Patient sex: F
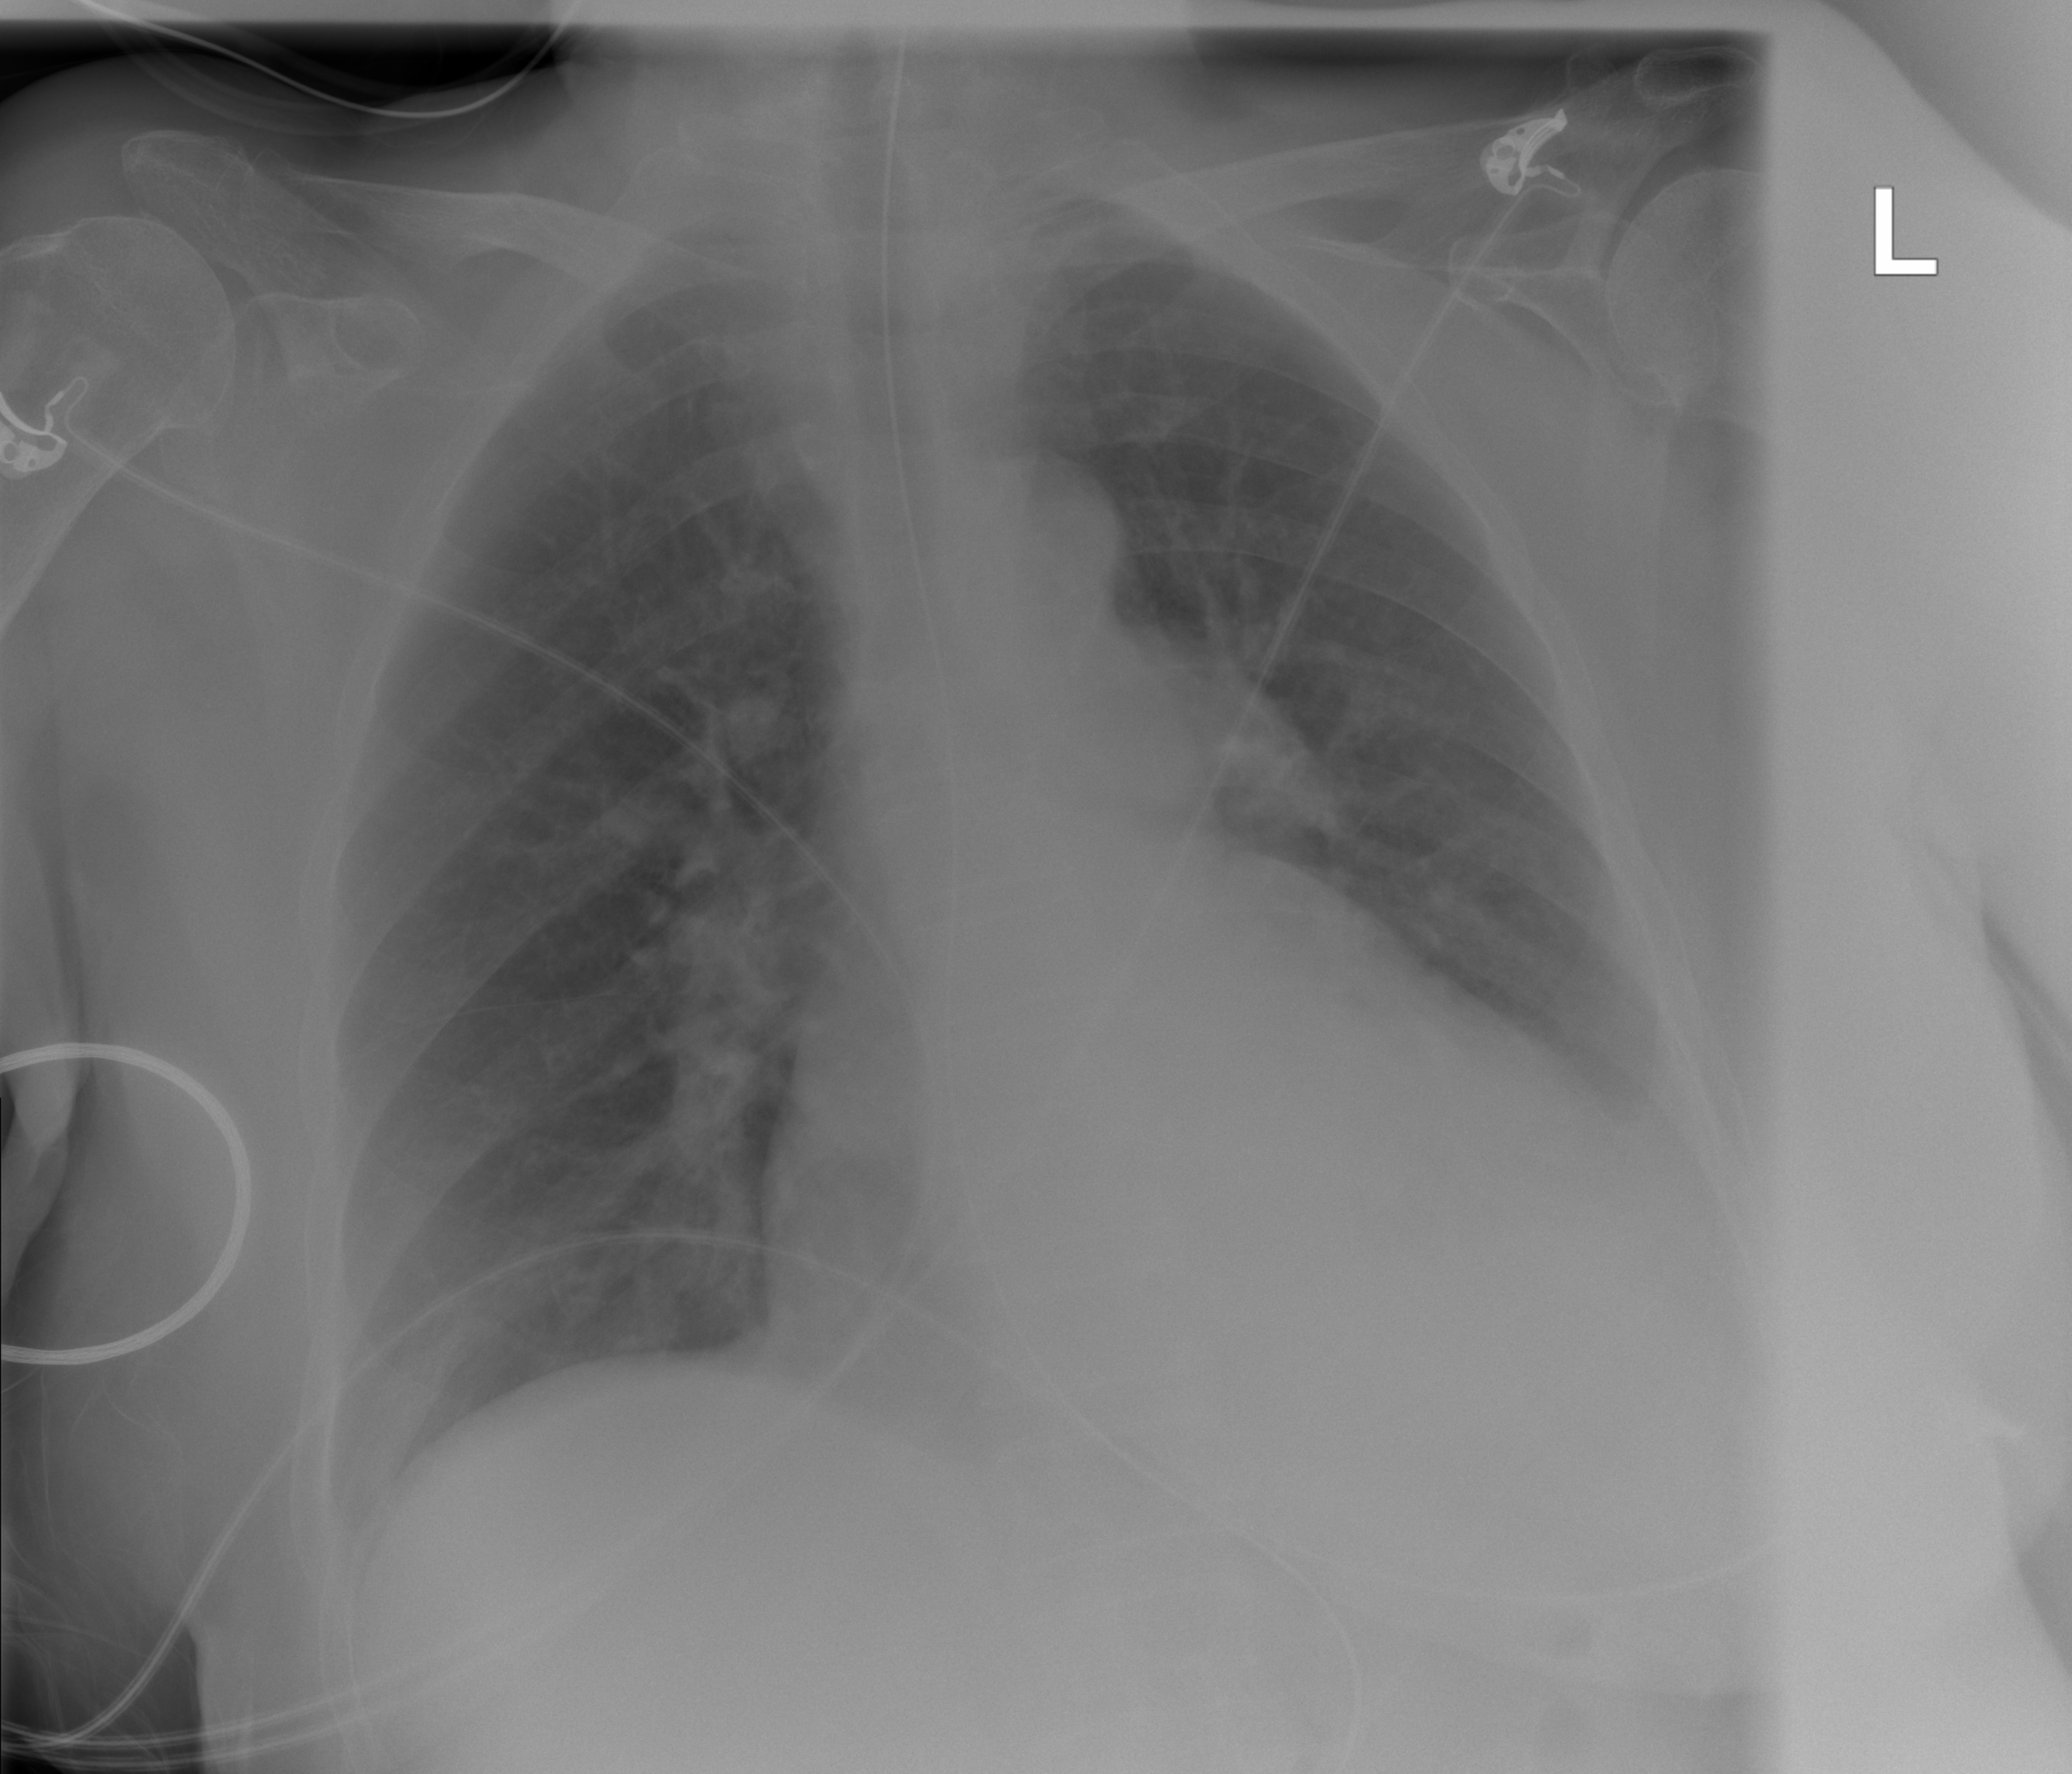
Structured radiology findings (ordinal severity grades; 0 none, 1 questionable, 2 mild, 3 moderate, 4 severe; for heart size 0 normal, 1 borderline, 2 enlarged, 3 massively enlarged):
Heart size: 2
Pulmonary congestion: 1
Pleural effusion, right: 0
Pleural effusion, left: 2
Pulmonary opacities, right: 0
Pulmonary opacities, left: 0
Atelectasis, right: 0
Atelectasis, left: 0